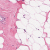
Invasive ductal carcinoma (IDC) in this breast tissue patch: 0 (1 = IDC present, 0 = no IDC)